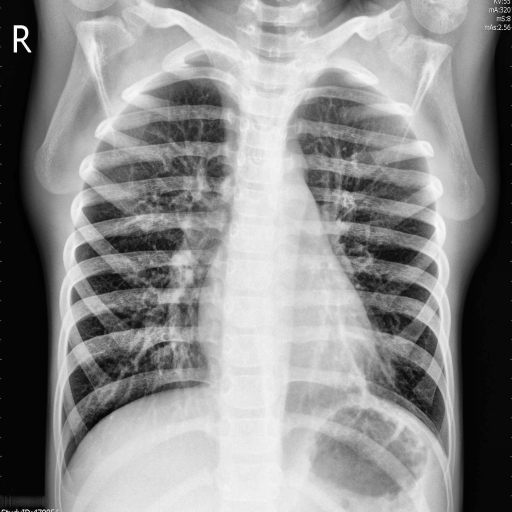
Finding: PNEUMONIA